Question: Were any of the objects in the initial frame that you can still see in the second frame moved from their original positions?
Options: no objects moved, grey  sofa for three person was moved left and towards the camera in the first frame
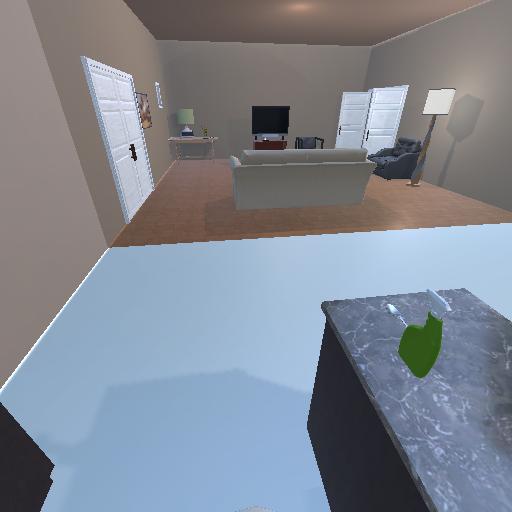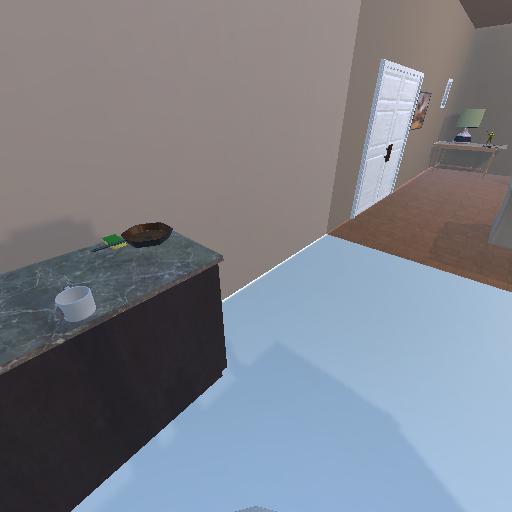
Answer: no objects moved